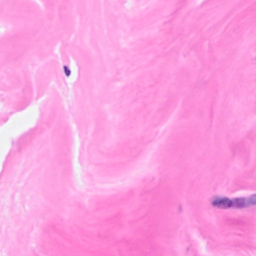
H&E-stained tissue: Breast